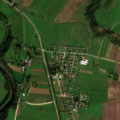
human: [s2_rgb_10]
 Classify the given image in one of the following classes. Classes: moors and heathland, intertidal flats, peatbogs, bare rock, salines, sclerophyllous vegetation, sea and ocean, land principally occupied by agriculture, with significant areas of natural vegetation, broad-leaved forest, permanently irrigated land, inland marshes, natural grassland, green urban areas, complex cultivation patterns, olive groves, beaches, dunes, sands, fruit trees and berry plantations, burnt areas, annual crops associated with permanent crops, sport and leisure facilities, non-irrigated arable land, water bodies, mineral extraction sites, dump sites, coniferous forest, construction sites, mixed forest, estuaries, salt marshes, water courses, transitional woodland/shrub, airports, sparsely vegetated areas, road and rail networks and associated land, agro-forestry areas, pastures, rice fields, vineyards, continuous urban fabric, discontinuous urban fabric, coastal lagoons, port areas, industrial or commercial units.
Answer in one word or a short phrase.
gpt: discontinuous urban fabric, non-irrigated arable land, complex cultivation patterns, land principally occupied by agriculture, with significant areas of natural vegetation, broad-leaved forest